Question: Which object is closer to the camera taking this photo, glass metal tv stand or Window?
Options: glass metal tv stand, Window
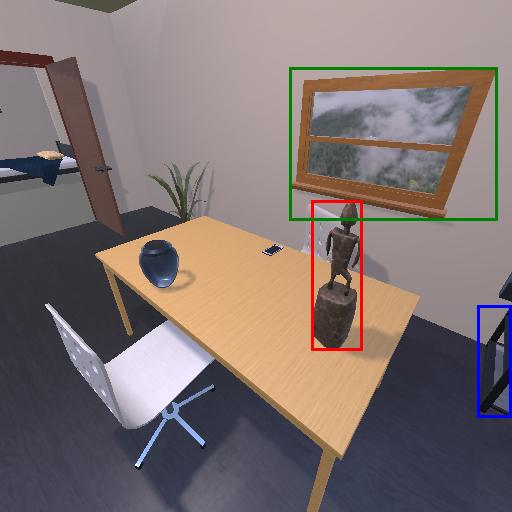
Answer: glass metal tv stand